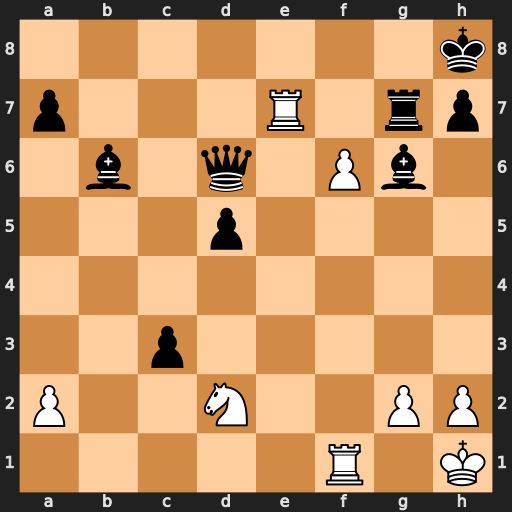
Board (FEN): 7k/p3R1rp/1b1q1Pb1/3p4/8/2p5/P2N2PP/5R1K
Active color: w
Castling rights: -
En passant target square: -
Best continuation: fxg7+ Kg8 Rf8#